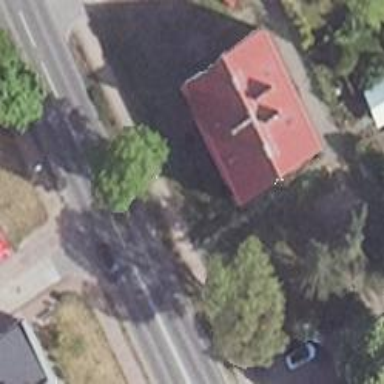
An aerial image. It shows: Residential building.